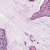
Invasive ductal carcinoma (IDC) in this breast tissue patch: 1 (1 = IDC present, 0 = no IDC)